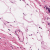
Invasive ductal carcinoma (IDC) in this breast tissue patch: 0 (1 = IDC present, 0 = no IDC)